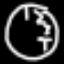
Label: clock